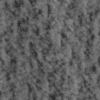
Label: not_dusty